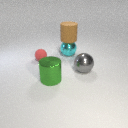
large brown rubber cylinder above large cyan metal sphere